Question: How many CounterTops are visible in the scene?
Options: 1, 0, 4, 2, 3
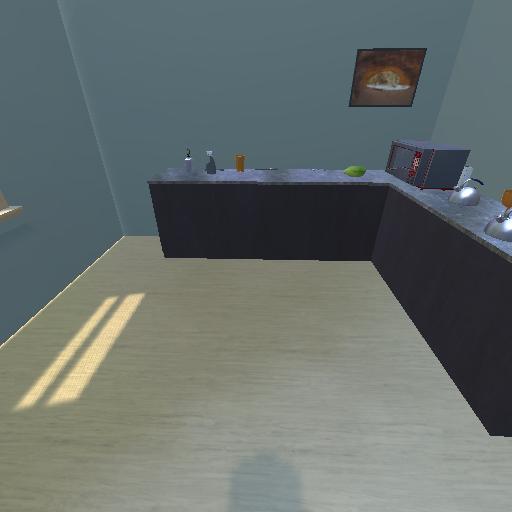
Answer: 1